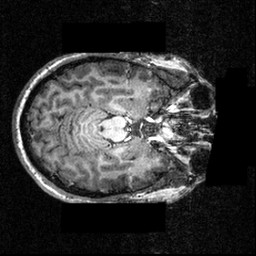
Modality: T1w
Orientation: axial
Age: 24
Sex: male
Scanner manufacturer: siemens
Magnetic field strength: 3.951 T
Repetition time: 1.5 s
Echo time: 0.00335 s